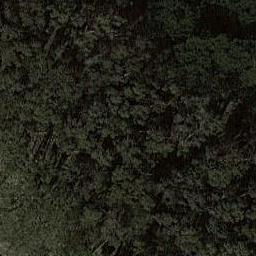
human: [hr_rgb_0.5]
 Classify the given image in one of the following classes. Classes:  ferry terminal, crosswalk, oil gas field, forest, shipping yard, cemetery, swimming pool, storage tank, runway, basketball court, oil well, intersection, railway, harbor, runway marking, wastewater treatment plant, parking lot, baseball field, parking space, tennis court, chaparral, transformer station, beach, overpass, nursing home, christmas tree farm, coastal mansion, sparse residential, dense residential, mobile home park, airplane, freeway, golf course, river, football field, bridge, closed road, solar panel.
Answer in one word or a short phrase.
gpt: forest